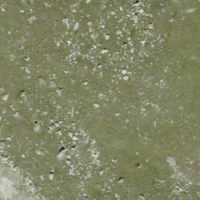
EUNIS habitat code: 26
Species observed at this site:
Aster alpinus
Saxifraga paniculata
Adenostyles alliariae
Gentianella campestris